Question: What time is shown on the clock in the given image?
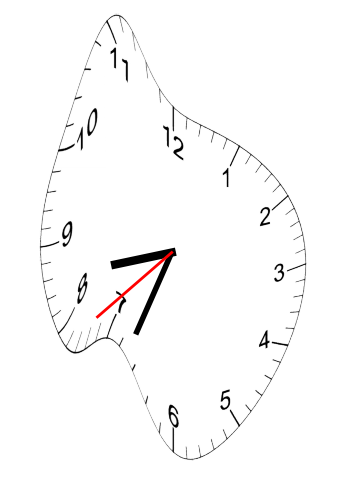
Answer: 08:33:38